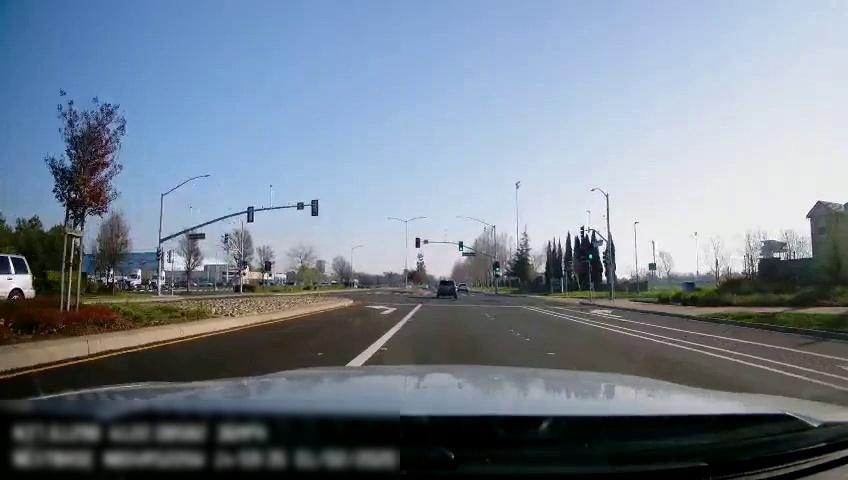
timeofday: Day
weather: Sunny
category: Drivable Space
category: Vehicles | SUV
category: Vehicles | SUV
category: Vehicles | Car
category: Lanes | Alternate Lane
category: Lanes | Alternate Lane
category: Lanes | Current Lane
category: Lanes | Current Lane
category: Lanes | Alternate Lane
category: Lanes | Alternate Lane
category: Traffic | Lights
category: Traffic | Lights
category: Traffic | Lights
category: Traffic | Lights
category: Traffic | Lights
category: Traffic | Lights
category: Traffic | Lights
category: Traffic | Lights
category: Traffic | Lights
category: Traffic | Signs
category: Traffic | Lights
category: Traffic | Lights
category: Traffic | Lights
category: Traffic | Lights
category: Traffic | Lights